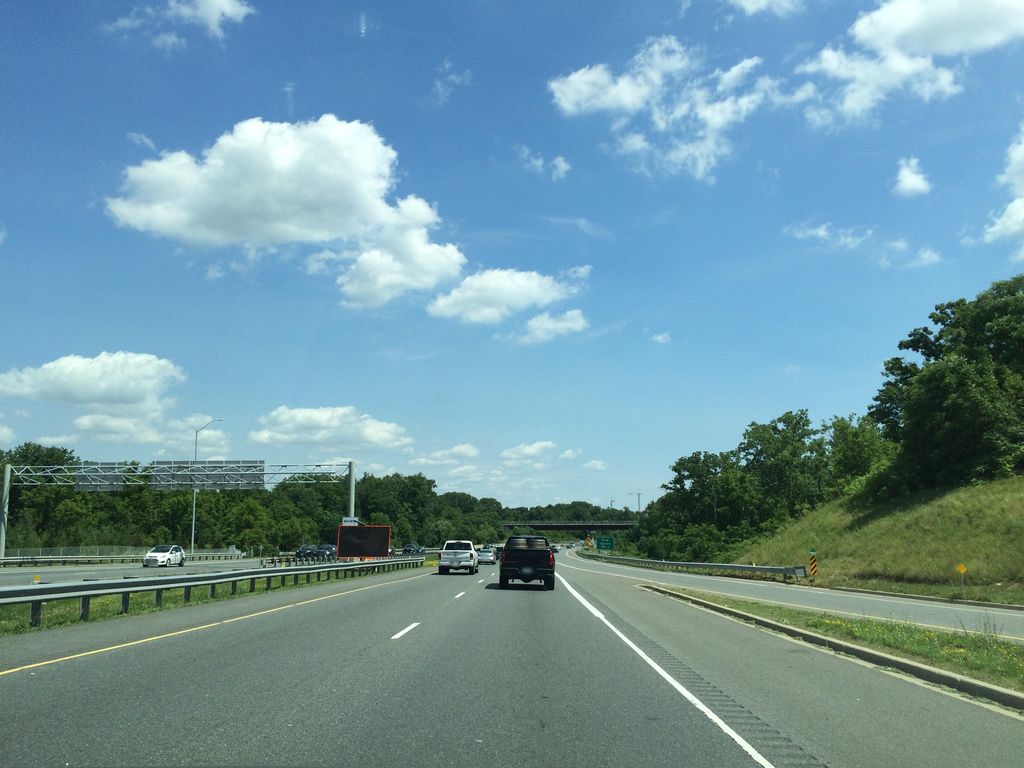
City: hamilton